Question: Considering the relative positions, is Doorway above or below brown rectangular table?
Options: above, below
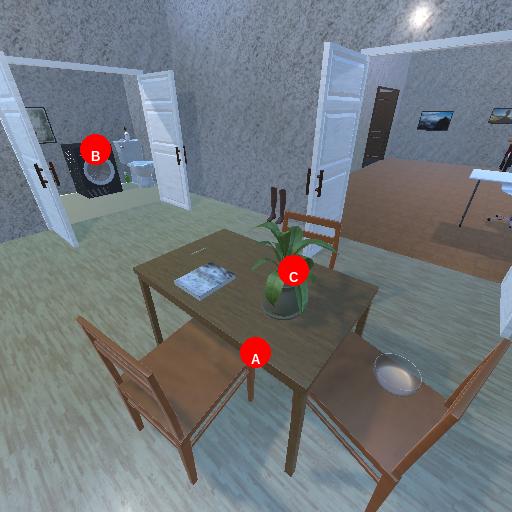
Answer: above